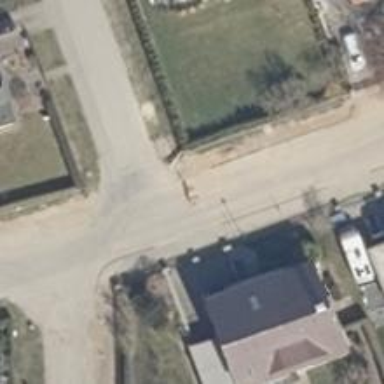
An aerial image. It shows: Residential road with asphalt surface and no sidewalks.